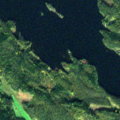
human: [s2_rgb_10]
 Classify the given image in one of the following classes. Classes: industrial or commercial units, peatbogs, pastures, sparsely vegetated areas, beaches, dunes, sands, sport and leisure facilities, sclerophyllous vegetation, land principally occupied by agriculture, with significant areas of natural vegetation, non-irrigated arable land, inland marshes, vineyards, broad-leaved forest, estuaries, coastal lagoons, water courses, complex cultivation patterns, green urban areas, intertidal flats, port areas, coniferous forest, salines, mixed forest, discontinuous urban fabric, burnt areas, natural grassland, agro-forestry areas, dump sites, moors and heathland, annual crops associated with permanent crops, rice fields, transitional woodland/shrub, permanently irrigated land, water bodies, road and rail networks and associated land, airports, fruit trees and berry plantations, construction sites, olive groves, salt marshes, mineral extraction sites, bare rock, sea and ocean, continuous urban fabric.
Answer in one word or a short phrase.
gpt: coniferous forest, mixed forest, water bodies